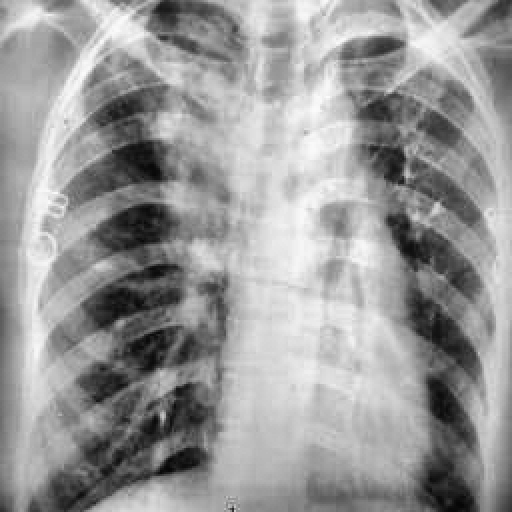
Finding: TUBERCULOSIS